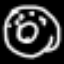
Label: donut